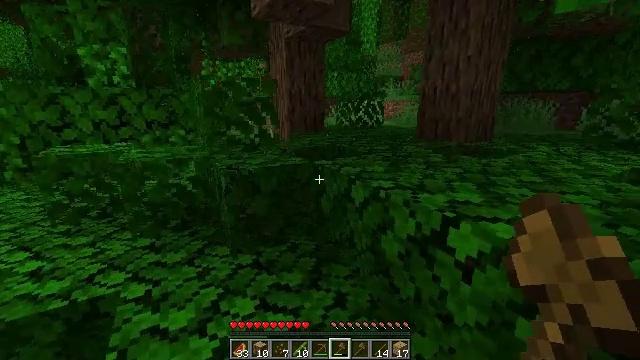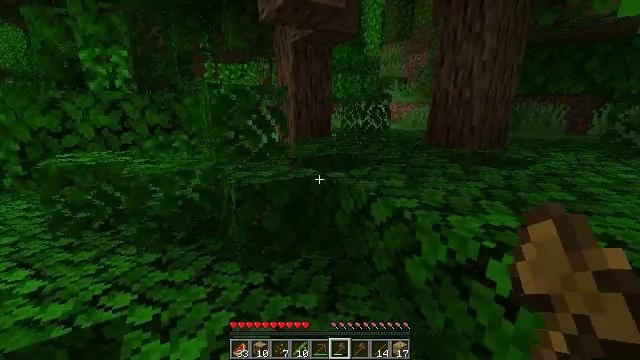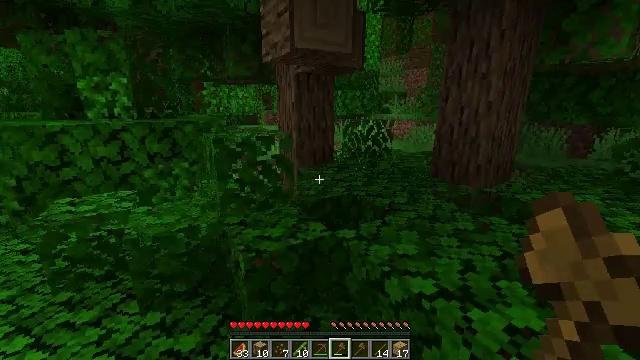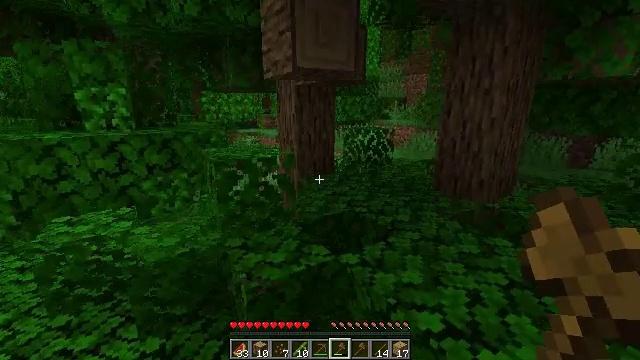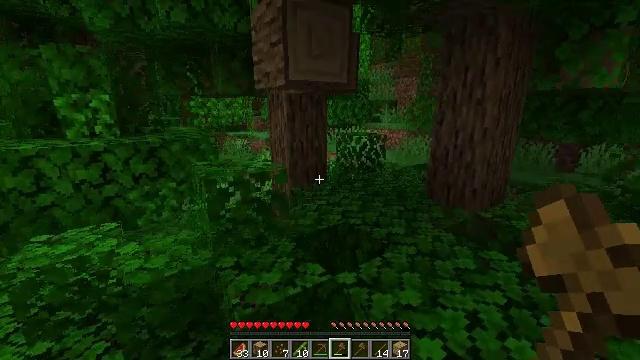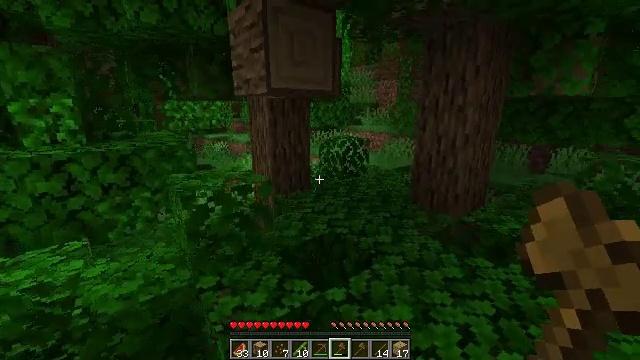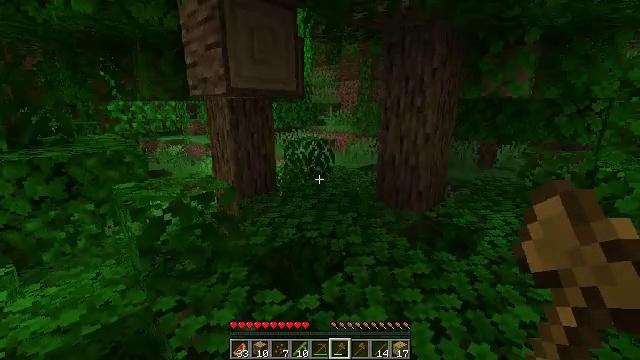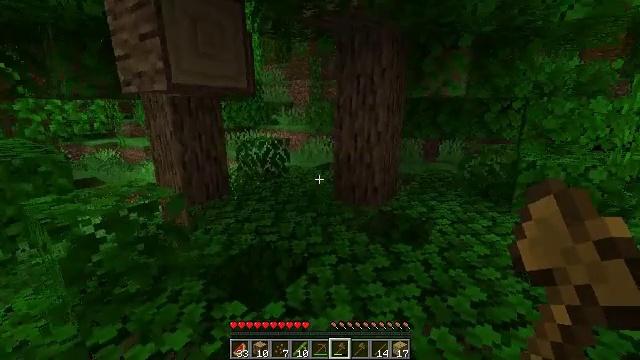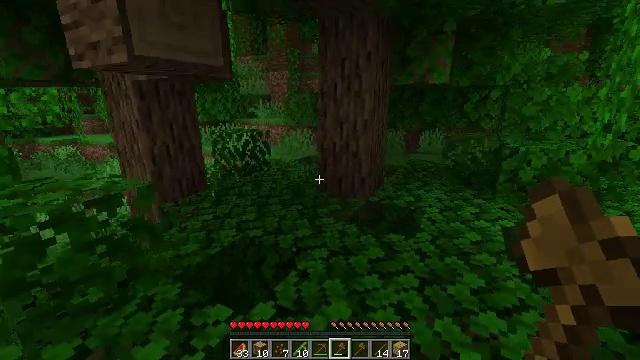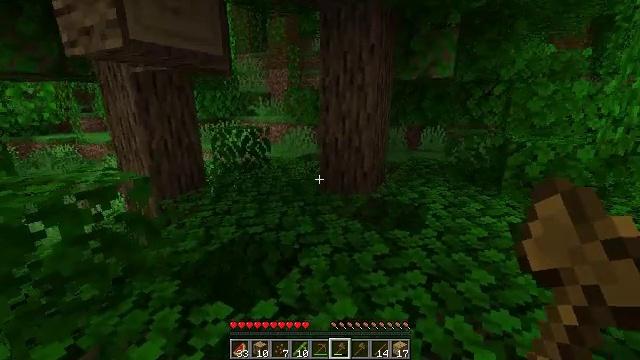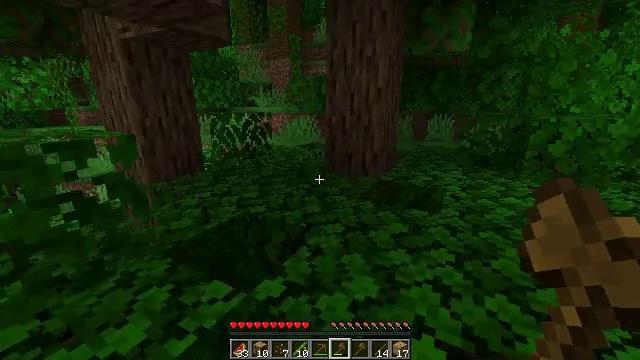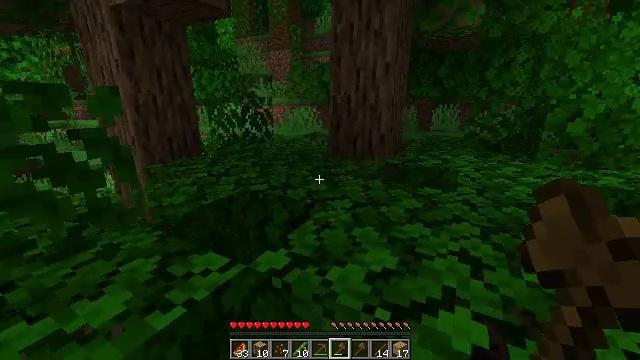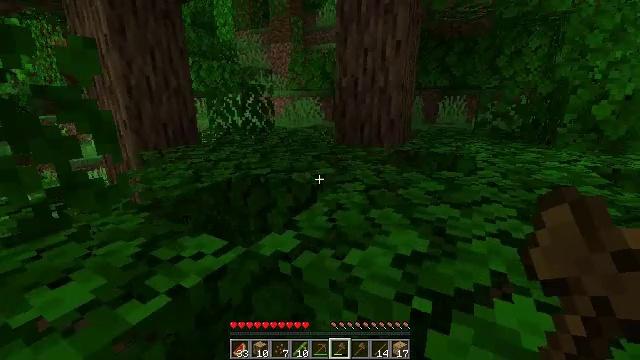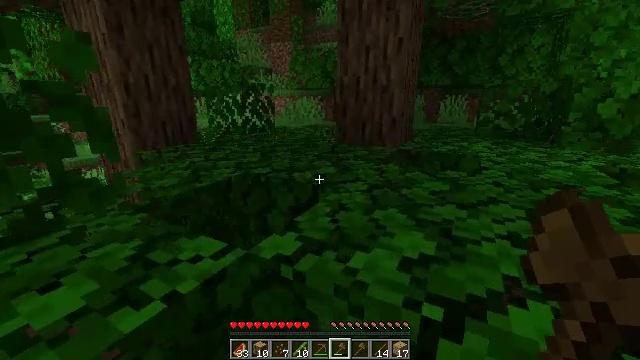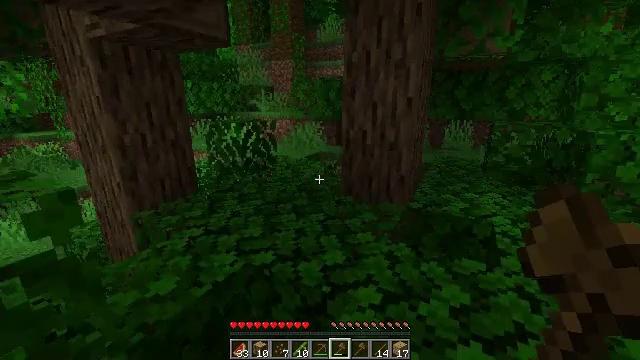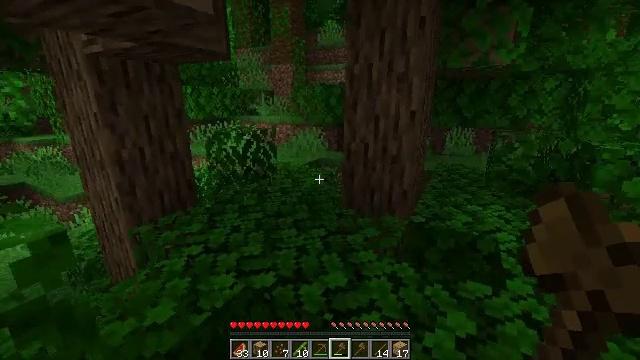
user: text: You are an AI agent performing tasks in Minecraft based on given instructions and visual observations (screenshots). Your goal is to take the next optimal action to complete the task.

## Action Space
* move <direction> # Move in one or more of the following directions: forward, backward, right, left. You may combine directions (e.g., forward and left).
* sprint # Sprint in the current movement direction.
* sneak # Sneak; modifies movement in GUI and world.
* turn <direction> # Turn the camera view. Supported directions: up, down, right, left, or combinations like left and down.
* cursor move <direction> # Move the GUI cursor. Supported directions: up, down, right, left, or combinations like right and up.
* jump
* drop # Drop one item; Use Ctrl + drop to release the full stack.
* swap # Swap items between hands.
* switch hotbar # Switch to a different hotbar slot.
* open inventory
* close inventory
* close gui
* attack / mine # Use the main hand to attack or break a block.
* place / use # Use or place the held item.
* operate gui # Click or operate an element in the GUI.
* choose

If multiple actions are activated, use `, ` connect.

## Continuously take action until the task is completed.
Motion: motion action
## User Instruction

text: Collect jungle leaves by breaking them.
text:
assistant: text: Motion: move forward, jump
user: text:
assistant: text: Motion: move forward, jump
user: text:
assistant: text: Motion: move forward, jump
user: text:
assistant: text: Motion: move forward, turn right
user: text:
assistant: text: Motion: move forward, turn right
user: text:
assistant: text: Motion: move forward, turn right
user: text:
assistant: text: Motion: move forward, turn right
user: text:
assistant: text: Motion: move forward, turn right
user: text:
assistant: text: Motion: move forward
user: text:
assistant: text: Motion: move forward
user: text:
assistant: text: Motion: move forward
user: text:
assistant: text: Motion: move forward, jump
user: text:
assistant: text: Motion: move forward, jump
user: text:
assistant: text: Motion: move forward, jump
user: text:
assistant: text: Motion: move forward, jump
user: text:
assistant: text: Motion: move forward, jump
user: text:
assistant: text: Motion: move forward
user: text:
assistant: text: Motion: move forward
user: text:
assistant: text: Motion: move forward and move right, turn left and down
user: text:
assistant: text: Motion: move forward and move right, turn left
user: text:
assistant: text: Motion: move forward and move right, turn left
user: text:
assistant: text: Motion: move forward, turn left
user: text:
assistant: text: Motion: move forward, turn left
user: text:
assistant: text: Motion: move forward
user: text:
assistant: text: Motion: move forward
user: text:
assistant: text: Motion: move forward
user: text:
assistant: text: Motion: move forward
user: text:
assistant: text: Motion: move forward
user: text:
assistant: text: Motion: move forward
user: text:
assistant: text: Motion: move forward